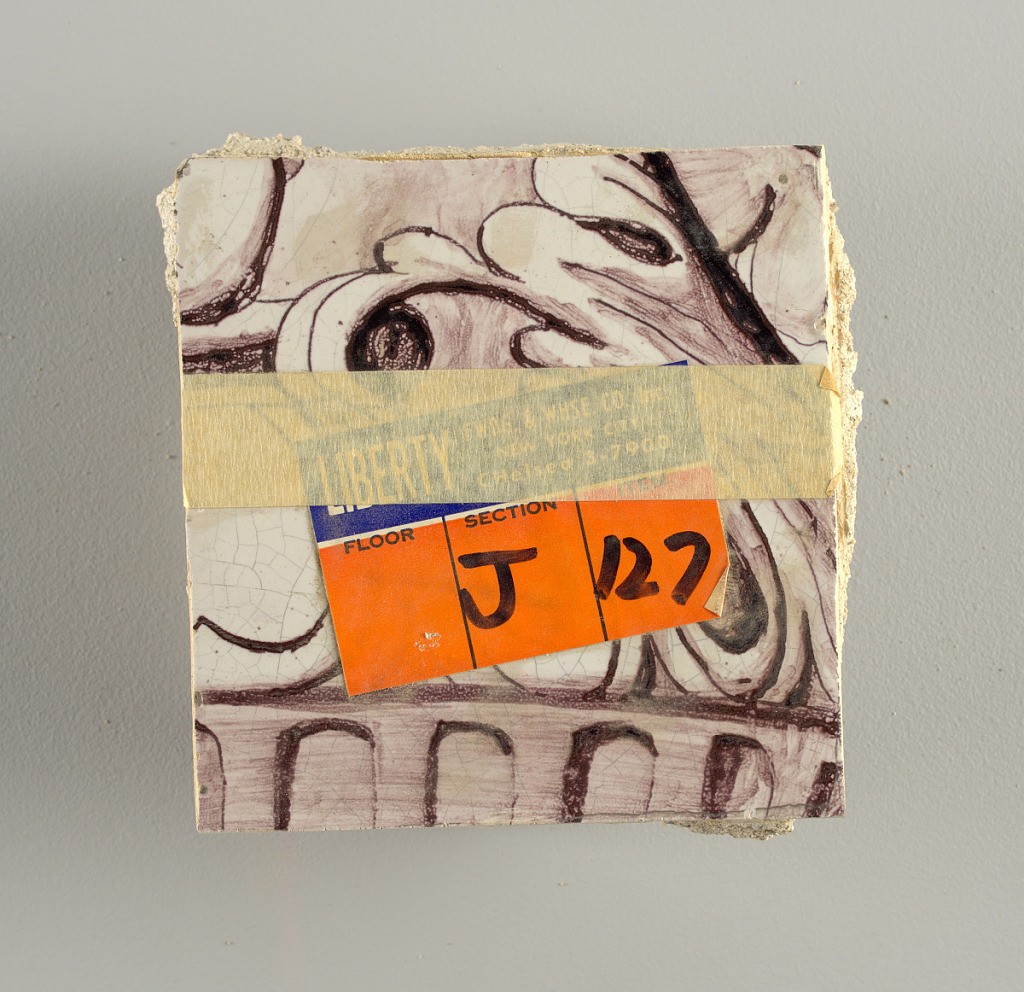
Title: Wall facing
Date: ca. 1725
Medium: tin-glazed earthenware, underglaze
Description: Two vertical rectangles, twenty-three tiles high.  A) Nine tiles wide at top; seven tiles wide at bottom.  B) Ten and one-half tiles wide.

Arabesque design of foliage.  A) with centered figure of Justice under a canopy.  B) with centered urn.